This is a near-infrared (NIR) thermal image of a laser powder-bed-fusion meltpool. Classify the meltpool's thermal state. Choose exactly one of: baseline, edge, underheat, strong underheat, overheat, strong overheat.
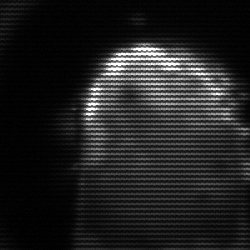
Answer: strong underheat